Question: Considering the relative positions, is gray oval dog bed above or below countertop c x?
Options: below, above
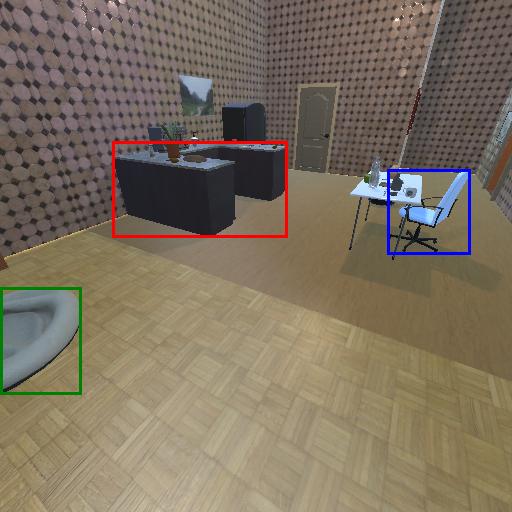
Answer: below